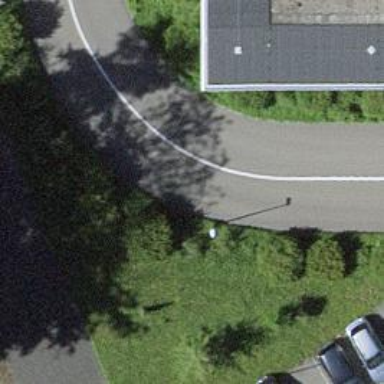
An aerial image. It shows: Asphalt road designated for service vehicles.